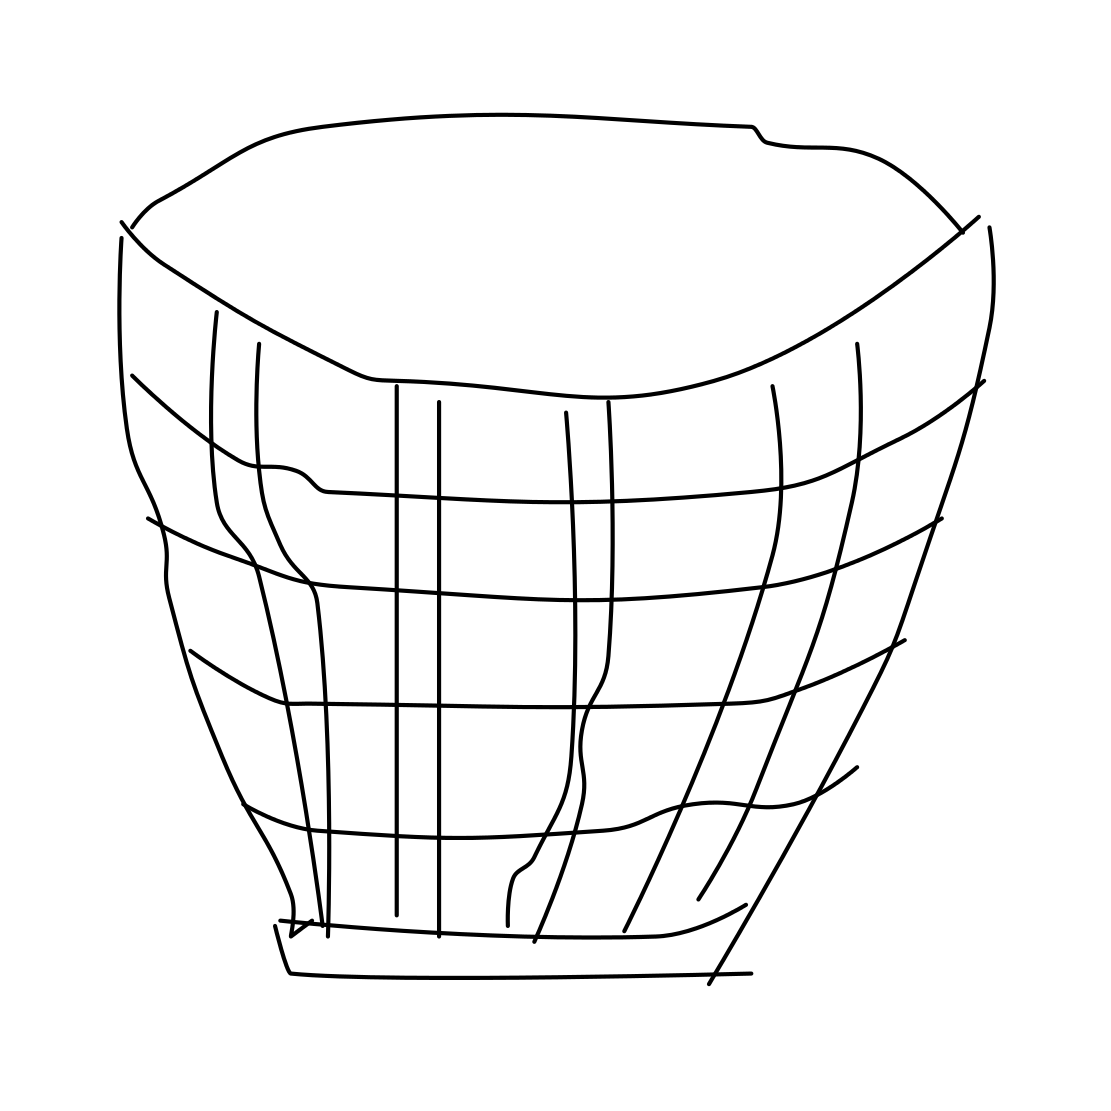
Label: basket